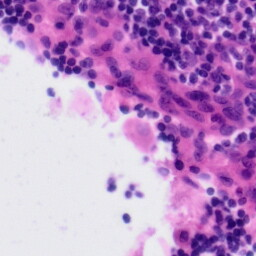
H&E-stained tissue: Tonsil